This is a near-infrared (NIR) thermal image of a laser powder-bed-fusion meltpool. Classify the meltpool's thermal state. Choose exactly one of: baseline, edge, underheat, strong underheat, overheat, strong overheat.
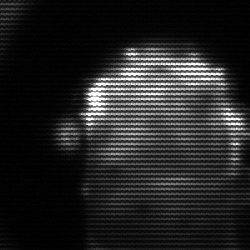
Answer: baseline